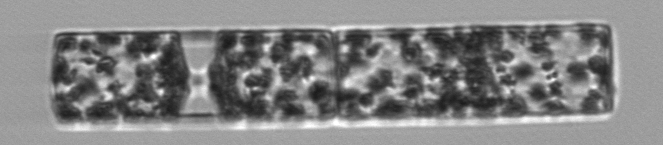
Label: Guinardia_flaccida